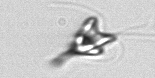
Label: Pyramimonas_longicauda